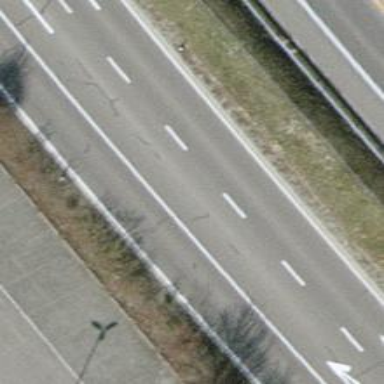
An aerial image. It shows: Asphalt road classified as primary highway.